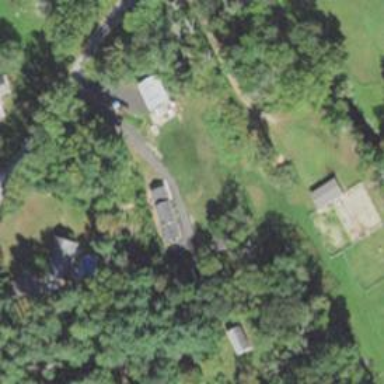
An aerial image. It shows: Residential driveway serving as service road.